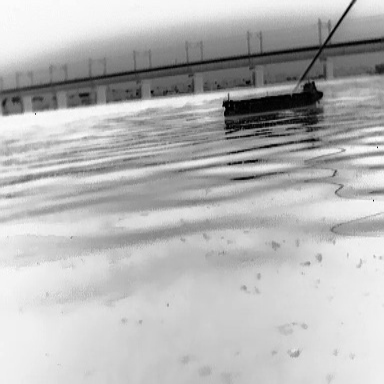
There is a liner in the infrared image.